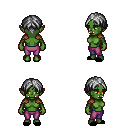
a pixel art fantasy rpg character, female body template, orc, green skin, leather shoulder armor, magenta pants, gray parted hairstyle, black slippers, four views (front, back, left, right), 2x2 character sprite sheet, small pixel art, hard edges, no anti-aliasing